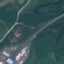
Label: Highway